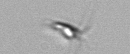
Label: Calciopappus